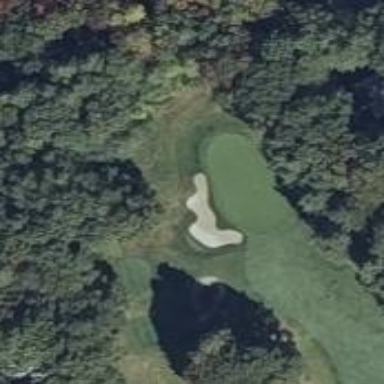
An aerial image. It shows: Grassy area designated as golf fairway.